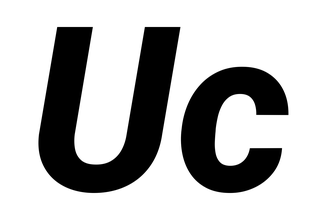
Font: Roboto-Italic_ExtraBold_Italic